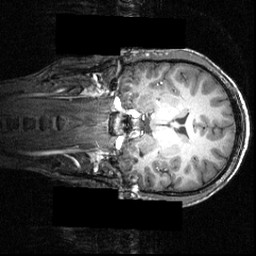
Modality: T1w
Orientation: coronal
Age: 20
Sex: male
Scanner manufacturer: siemens
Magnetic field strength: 3.951 T
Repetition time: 1.5 s
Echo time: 0.00335 s